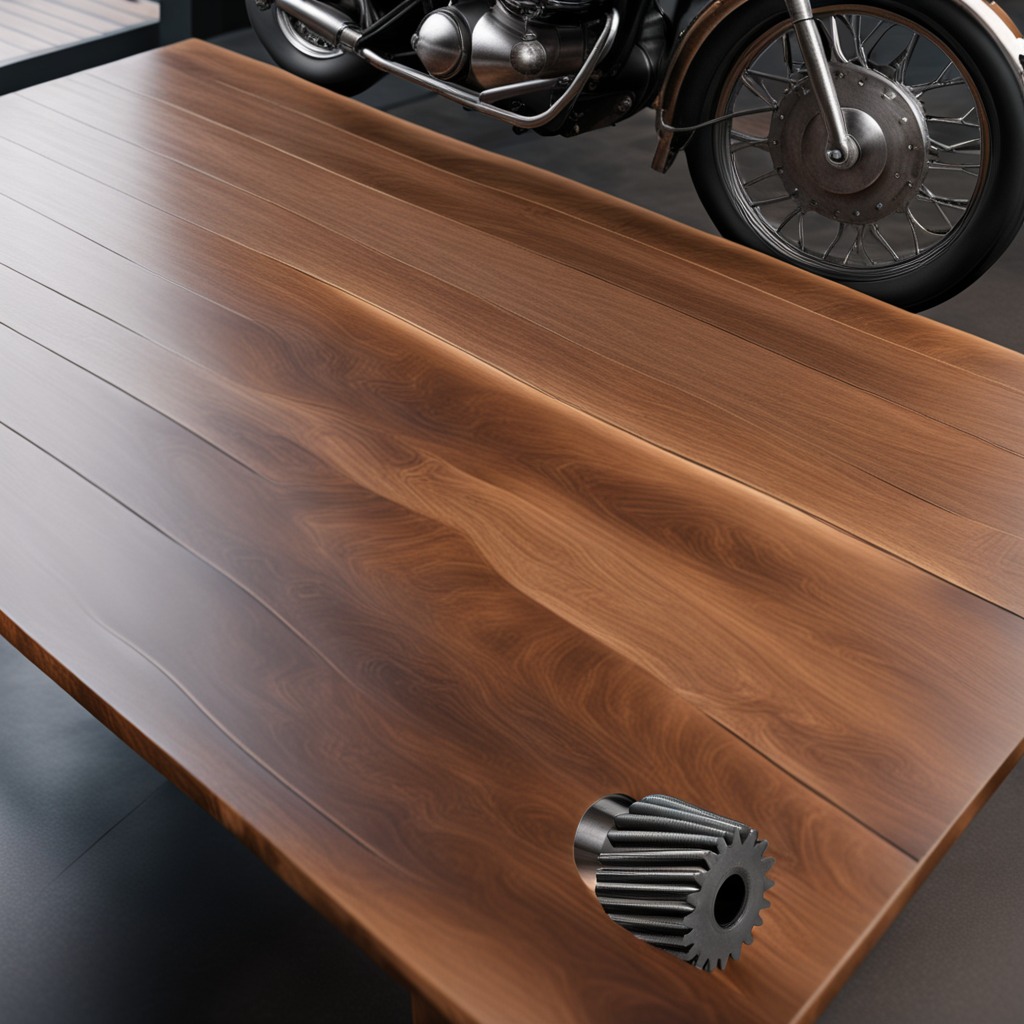
A steel gear with teeth is lying on an oil-spilled wooden table in a vintage motorcycle garage.